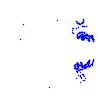
Particle: pion